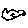
Label: bird